Question: Is it somehow possible to change the project properties in debug section programmatically by EnvDTE classes? I know how to get the DTE instance and work with some of the settings, but I am blind or the debug section is just not accessible. I started from here <URL>

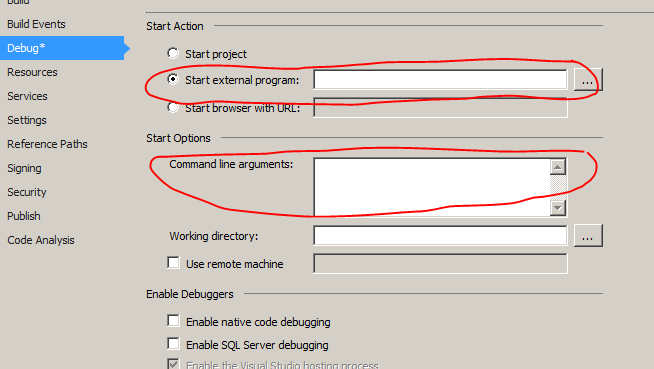
Answer: '''
EnvDTE80.DTE2 dte2 = (EnvDTE80.DTE2)System.Runtime.InteropServices.Marshal.GetActiveObject("VisualStudio.DTE.12.0");
Project project = dte2.Solution.Projects.Item(1);
Configuration configuration = project.ConfigurationManager.ActiveConfiguration;
configuration.Properties.Item("StartAction").Value = VSLangProj.prjStartAction.prjStartActionProgram;
configuration.Properties.Item("StartProgram").Value = "your exe file";
configuration.Properties.Item("StartArguments").Value = "command line arguments";
'''
The list of property names is here: <URL>